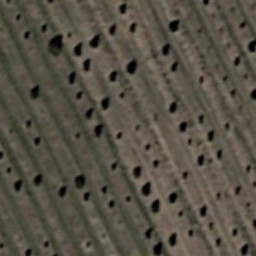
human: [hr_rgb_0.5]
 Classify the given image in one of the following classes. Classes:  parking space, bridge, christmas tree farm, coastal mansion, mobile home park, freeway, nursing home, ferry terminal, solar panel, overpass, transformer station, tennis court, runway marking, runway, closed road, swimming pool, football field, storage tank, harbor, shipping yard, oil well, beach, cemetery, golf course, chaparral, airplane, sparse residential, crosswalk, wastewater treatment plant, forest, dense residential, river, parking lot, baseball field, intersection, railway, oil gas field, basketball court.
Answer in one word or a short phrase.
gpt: christmas tree farm